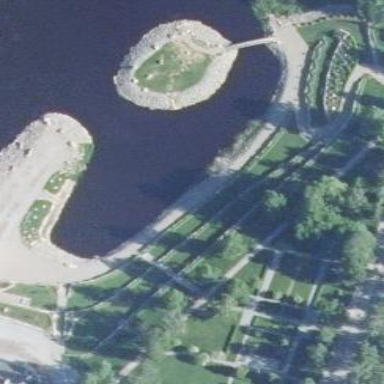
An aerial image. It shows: Lovely park for leisure and relaxation.